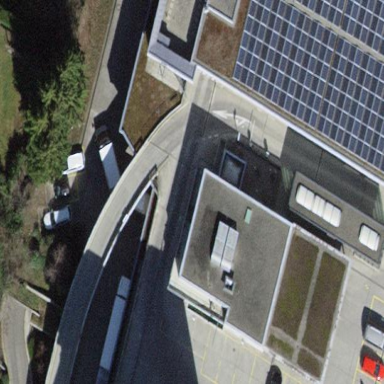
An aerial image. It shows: Part of building.